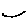
Label: line